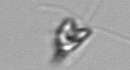
Label: Pyramimonas_longicauda